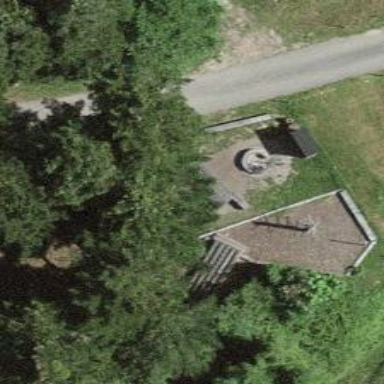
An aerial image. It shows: Picnic table located in leisure land area.